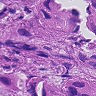
Metastatic tissue present: yes